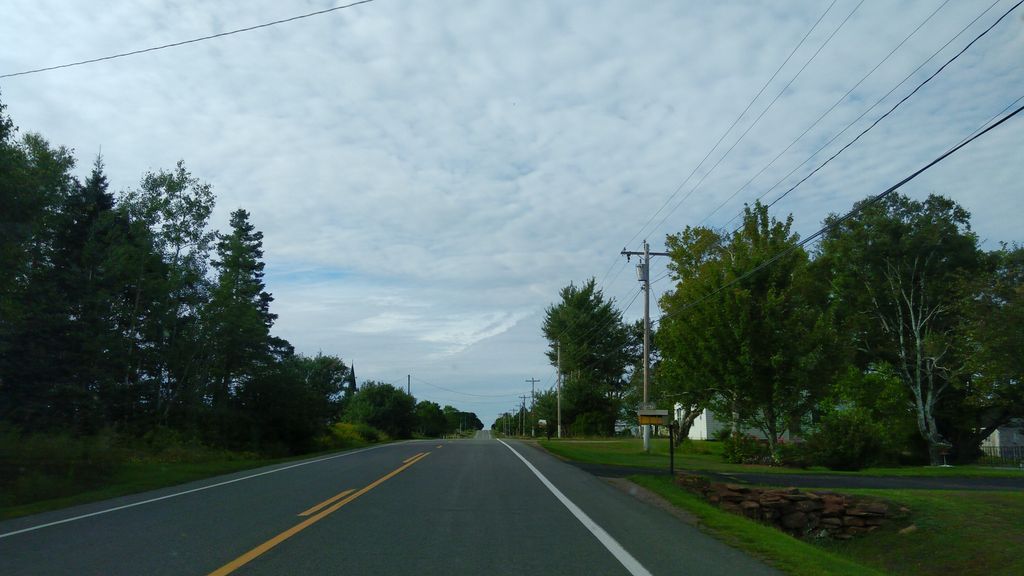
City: charlottetown